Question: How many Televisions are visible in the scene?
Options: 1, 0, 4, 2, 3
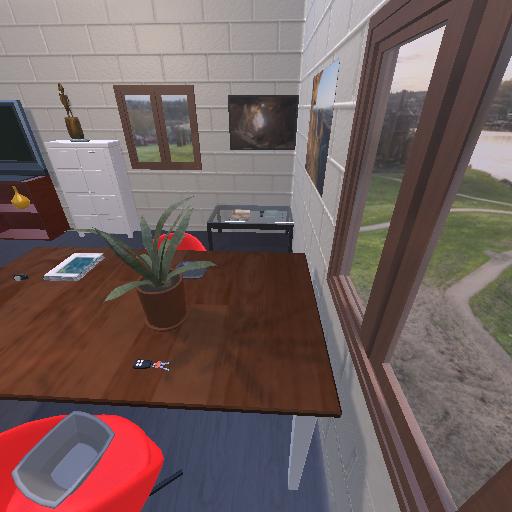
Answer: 1